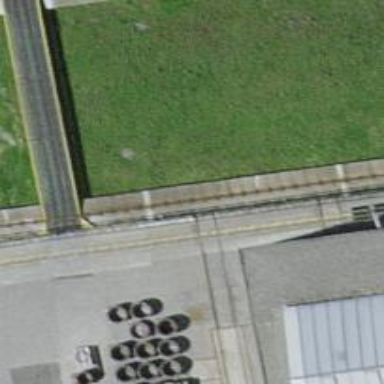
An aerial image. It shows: Single narrow-gauge railway track in service yard.